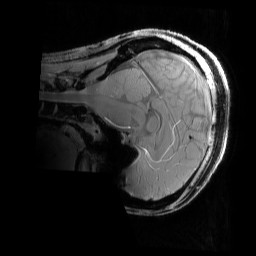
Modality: PDw
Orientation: sagittal
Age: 24
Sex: female
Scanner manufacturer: siemens
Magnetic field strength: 6.98 T
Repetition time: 1.78 s
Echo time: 0.00386 s